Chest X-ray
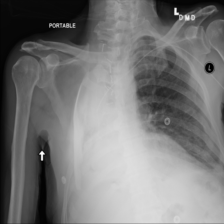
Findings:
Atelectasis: negative
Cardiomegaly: negative
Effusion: negative
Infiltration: negative
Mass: negative
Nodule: negative
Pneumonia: negative
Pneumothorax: negative
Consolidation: negative
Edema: negative
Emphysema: negative
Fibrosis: negative
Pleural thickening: negative
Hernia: negative